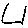
Label: hexagon